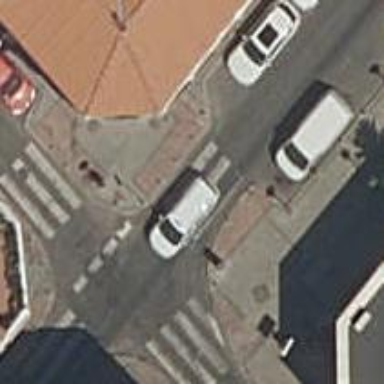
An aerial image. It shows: Uncontrolled road crossing.